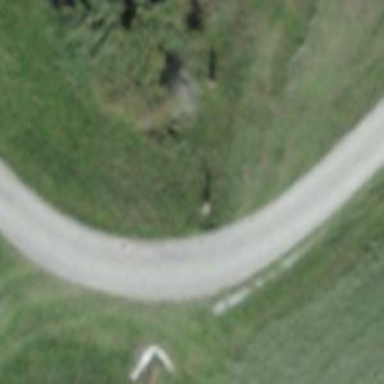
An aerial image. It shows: Culvert tunnel.